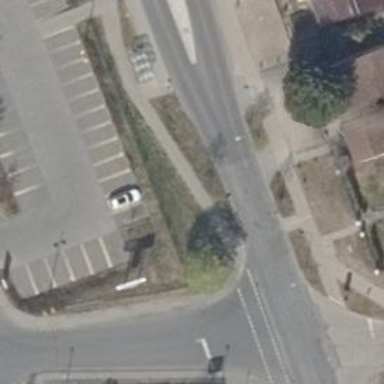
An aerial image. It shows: Tertiary road with asphalt surface and separate sidewalks on both sides.